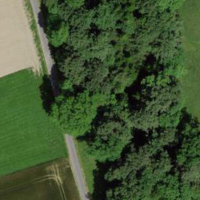
EUNIS habitat code: 52
Species observed at this site:
Emberiza citrinella